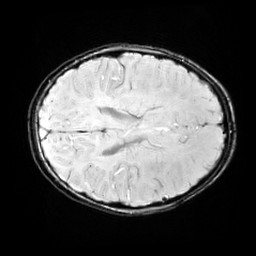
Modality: SWI
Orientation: axial
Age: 11
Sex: female
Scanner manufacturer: siemens
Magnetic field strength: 3 T
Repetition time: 0.027 s
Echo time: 0.02 s